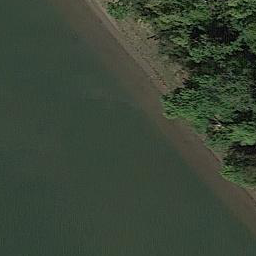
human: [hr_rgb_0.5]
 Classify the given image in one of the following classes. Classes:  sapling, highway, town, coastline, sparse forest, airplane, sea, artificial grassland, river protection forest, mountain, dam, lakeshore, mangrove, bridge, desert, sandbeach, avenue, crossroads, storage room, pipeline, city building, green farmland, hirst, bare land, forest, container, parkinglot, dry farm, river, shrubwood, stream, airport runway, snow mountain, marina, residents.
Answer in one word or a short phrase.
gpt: river protection forest